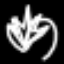
Label: leaf